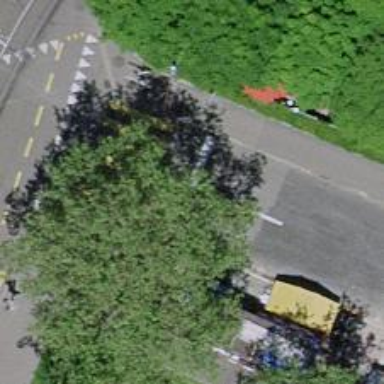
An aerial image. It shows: Road with traffic signals.